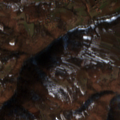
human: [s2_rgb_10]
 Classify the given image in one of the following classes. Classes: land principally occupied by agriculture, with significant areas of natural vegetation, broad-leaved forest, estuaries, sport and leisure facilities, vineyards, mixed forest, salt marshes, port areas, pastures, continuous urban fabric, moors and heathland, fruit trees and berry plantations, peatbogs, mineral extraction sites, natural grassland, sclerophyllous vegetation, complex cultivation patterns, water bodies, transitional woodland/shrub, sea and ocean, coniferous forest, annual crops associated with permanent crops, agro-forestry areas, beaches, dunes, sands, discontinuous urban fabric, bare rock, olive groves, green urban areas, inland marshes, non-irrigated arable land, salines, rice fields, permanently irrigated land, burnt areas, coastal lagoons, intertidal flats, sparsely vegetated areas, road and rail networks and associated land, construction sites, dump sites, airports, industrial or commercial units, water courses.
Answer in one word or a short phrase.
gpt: pastures, complex cultivation patterns, land principally occupied by agriculture, with significant areas of natural vegetation, broad-leaved forest